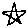
Label: star